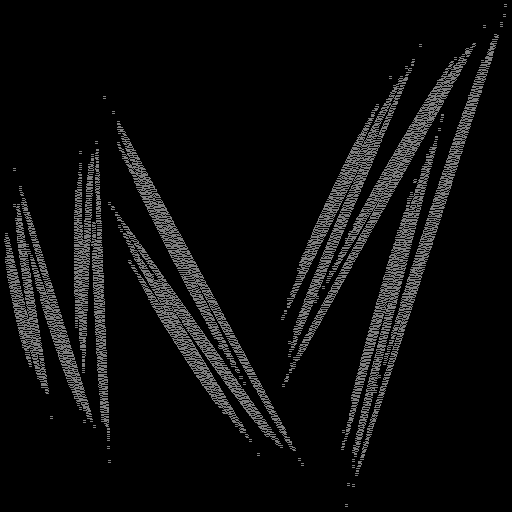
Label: bamboofern